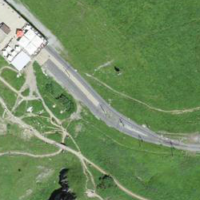
EUNIS habitat code: 23
Species observed at this site:
Campanula thyrsoides
Dryas octopetala
Linaria cannabina
Anthus spinoletta
Zygaena filipendulae
Falco peregrinus
Anthus pratensis
Gentianella campestris
Silene dioica
Crepis pyrenaica
Carduelis carduelis
Eristalis tenax
Bartsia alpina
Carduus personata
Pyrrhocorax graculus
Phoenicurus ochruros
Arianta arbustorum
Falco tinnunculus
Corvus corax